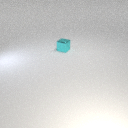
small cyan metal cube